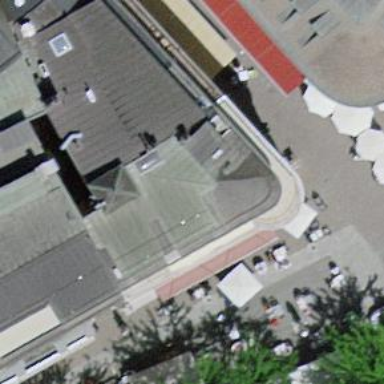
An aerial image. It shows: Restaurant.